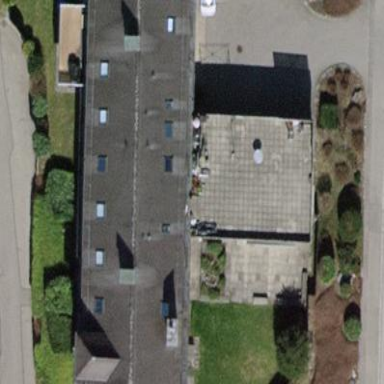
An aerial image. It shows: Garage building.